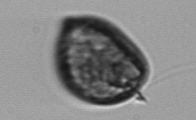
Label: Prorocentrum_micans